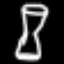
Label: hourglass